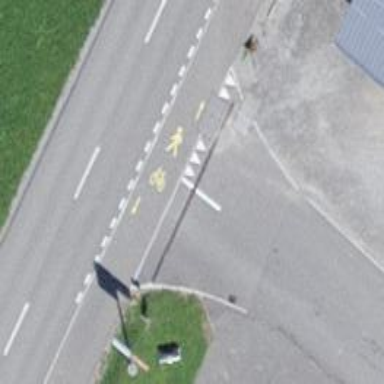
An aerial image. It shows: Road with "give way" sign.